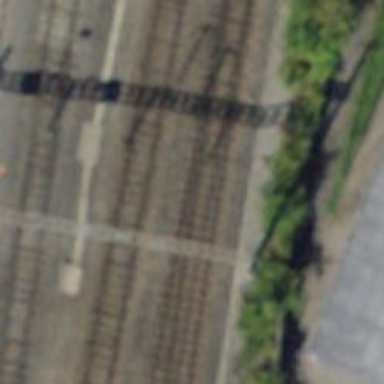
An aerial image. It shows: Railway switch.